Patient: sex F, age 31
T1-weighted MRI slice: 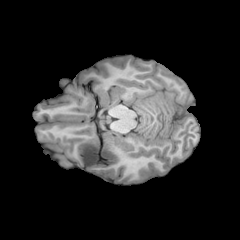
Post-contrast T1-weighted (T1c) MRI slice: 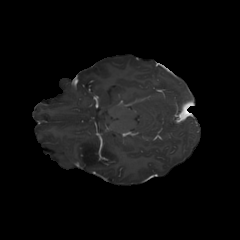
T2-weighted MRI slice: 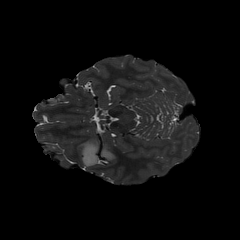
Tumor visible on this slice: yes
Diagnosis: Astrocytoma, IDH-mutant
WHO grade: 2